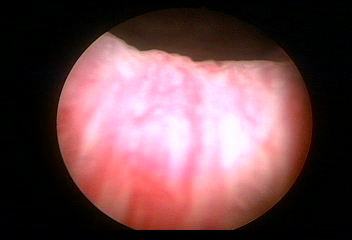
Modality: WLC
Class: Normal mucosa
Bladder cancer association: No